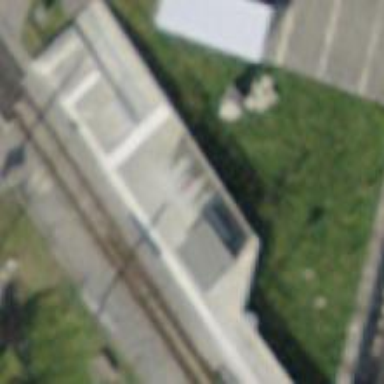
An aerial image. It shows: Railway halt station for public transport.